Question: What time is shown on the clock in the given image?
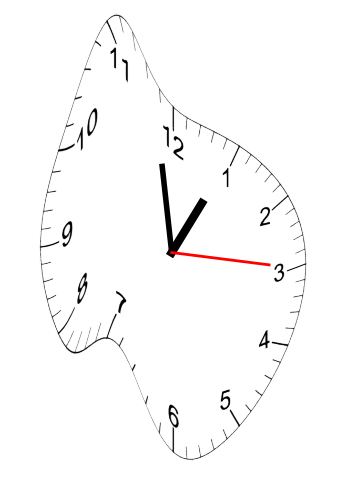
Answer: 12:58:15